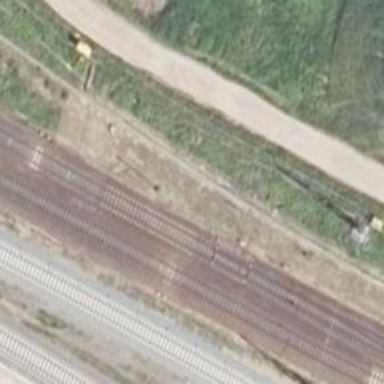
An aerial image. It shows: Railway switch with the turnout on the right side.